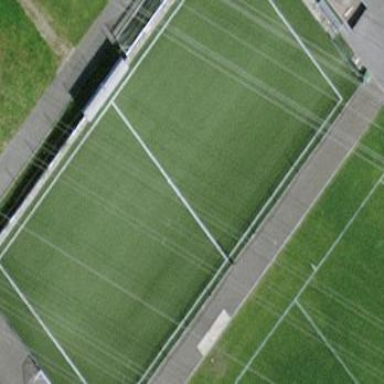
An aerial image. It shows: Soccer pitch designated for leisure and sports activities.